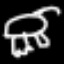
Label: frog